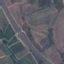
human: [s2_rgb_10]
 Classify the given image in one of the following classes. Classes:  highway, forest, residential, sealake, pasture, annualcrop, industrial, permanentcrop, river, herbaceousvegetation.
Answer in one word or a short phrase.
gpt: Highway